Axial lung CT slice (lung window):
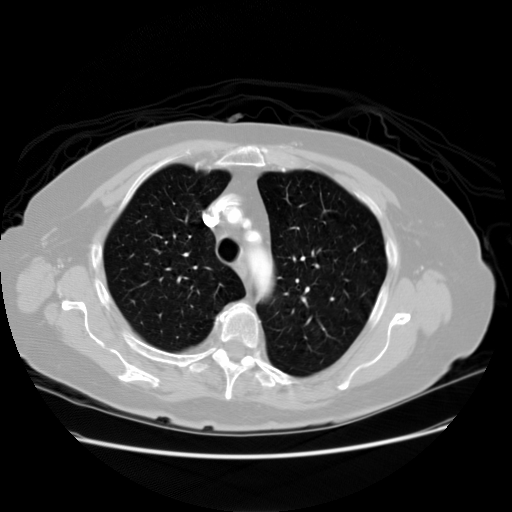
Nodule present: no